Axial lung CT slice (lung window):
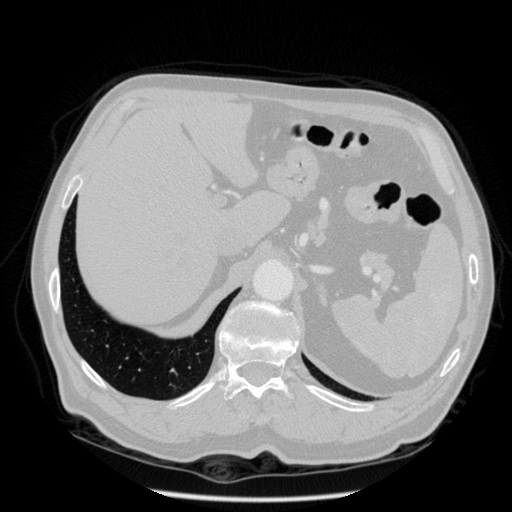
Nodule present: no